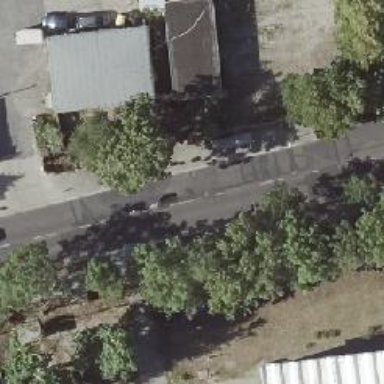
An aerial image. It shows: Tertiary road with asphalt surface and separate sidewalks on both sides. There are lane markings on the road.